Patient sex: F
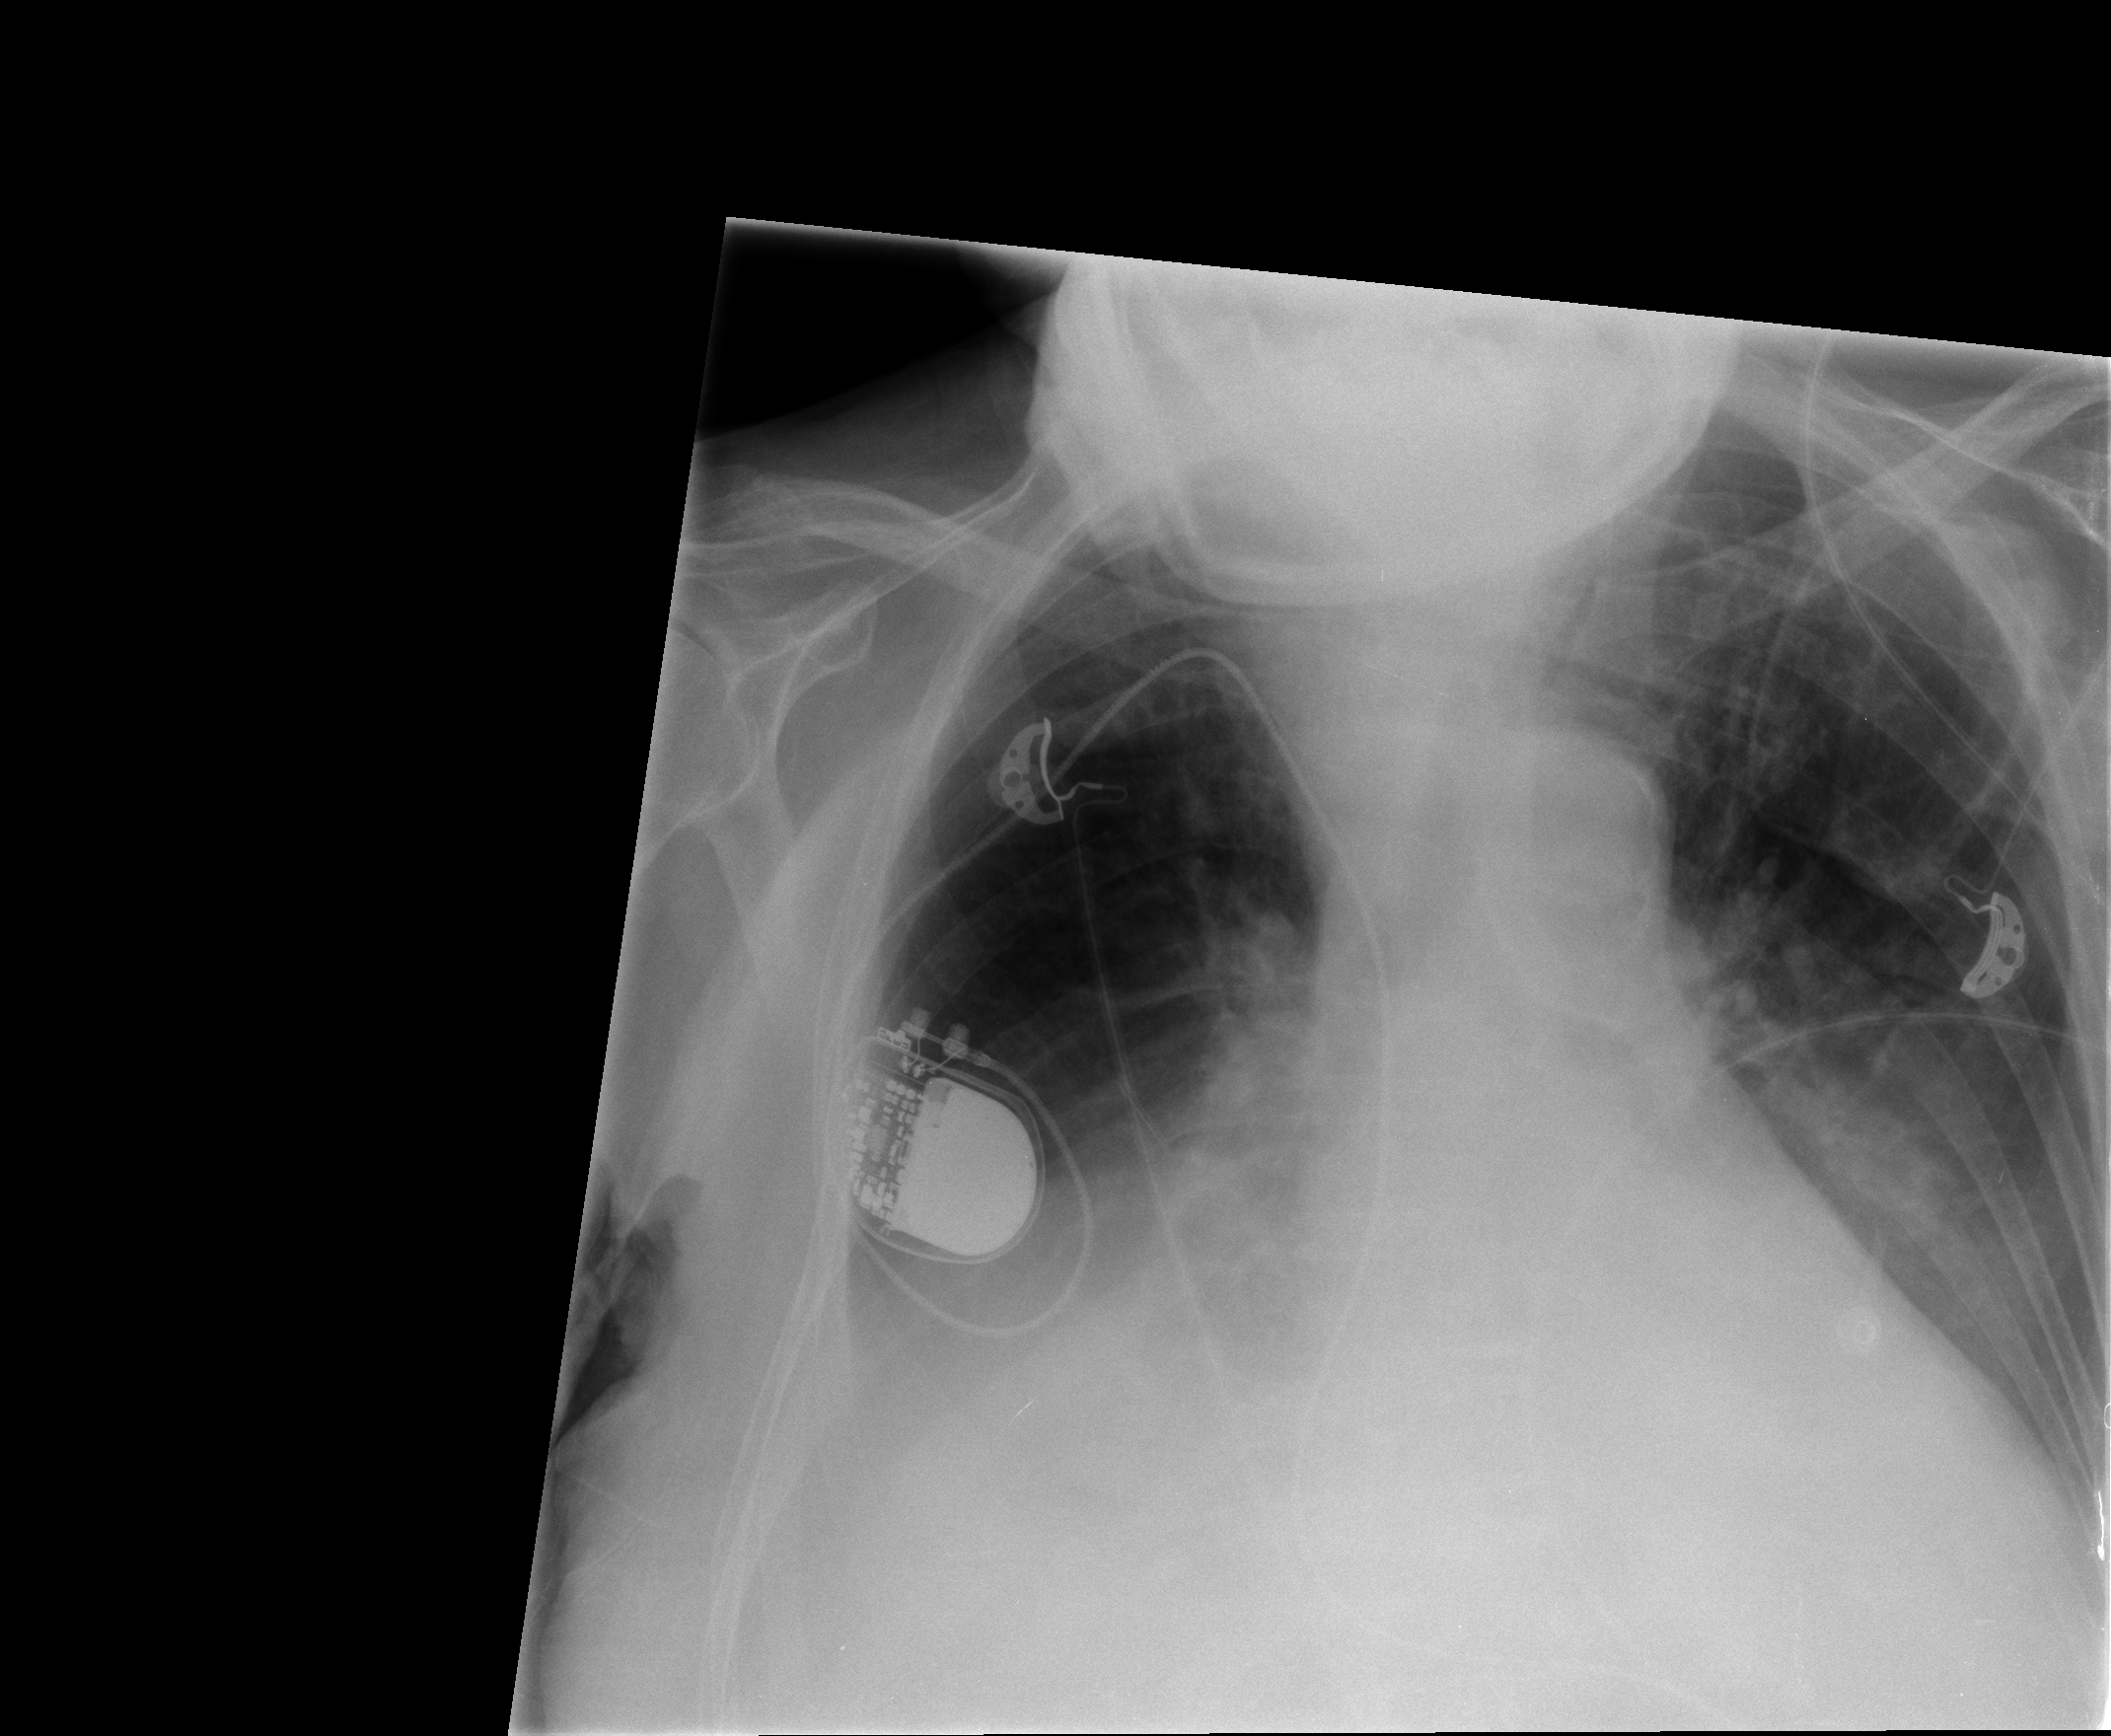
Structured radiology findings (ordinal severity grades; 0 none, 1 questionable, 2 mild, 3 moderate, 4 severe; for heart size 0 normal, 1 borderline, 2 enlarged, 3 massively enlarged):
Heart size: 2
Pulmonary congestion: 2
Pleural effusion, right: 3
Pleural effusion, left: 2
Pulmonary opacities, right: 0
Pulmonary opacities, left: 0
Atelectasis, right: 2
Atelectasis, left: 2